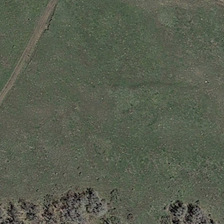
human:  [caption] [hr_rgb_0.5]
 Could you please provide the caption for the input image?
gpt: a road and several green trees are in a piece of green meadow .

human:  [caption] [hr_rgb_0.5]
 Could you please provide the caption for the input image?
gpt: a road and several green trees are in a piece of green meadow .

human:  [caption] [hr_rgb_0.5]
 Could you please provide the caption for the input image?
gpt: a road and several green trees are in a piece of green meadow .

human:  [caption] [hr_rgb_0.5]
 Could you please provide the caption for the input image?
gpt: a road and several green trees are in a piece of green meadow .

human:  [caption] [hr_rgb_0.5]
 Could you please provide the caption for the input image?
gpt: a road and several green trees are in a piece of green meadow .